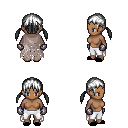
a pixel art fantasy rpg character, female body template, human, dark skin, gray tattered cape, white pants, white twin-tailed hairstyle, metal gloves, black slippers, four views (front, back, left, right), 2x2 character sprite sheet, small pixel art, hard edges, no anti-aliasing